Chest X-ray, PA view. Patient: 45 years old, sex M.
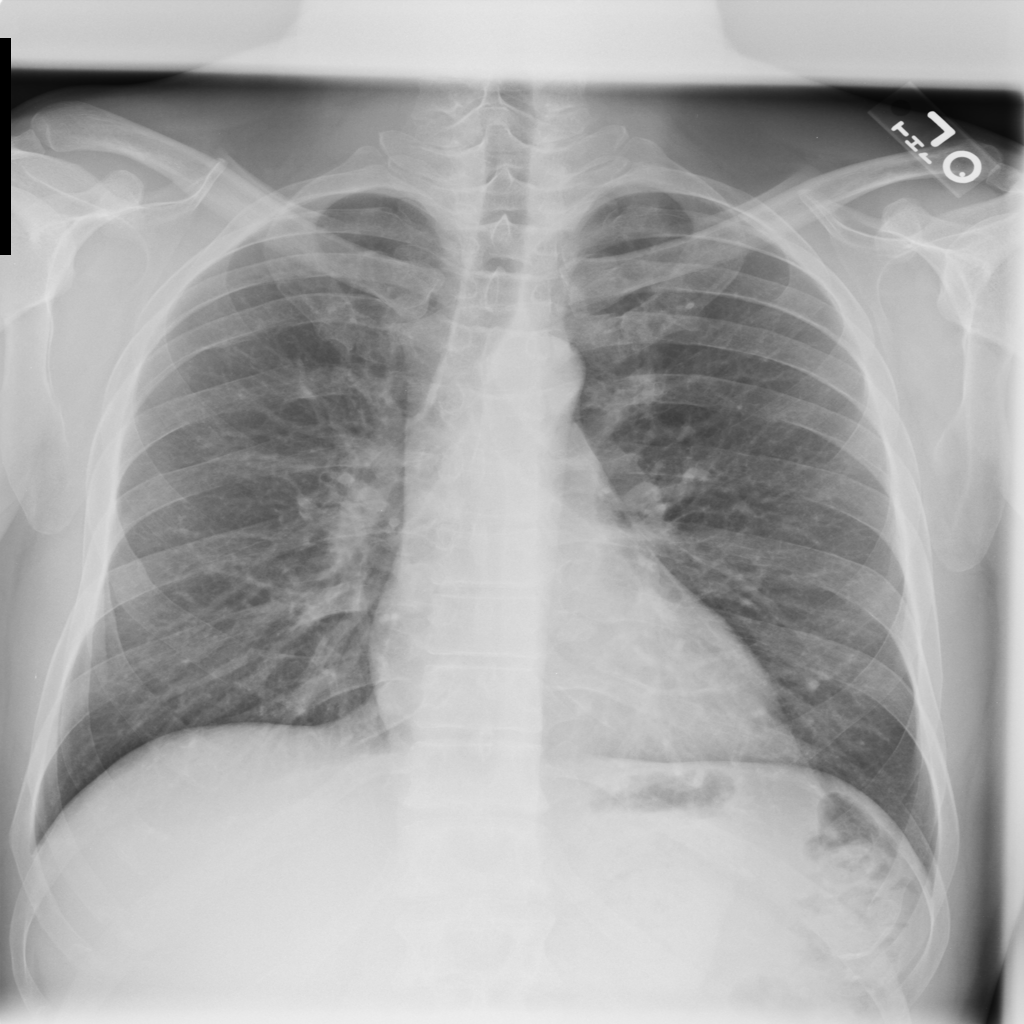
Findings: No Finding